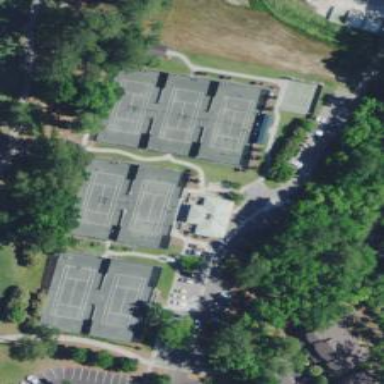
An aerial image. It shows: Tennis court on the leisure land pitch.